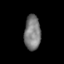
Tissue: skin
Cell type: Epithelial cells
Senescence score: 0.9621
Nuclear area (px): 559
Mean DAPI intensity: 123.599